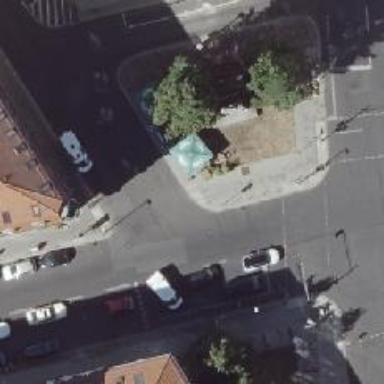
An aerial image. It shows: Unmarked crossing on footway.